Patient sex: M
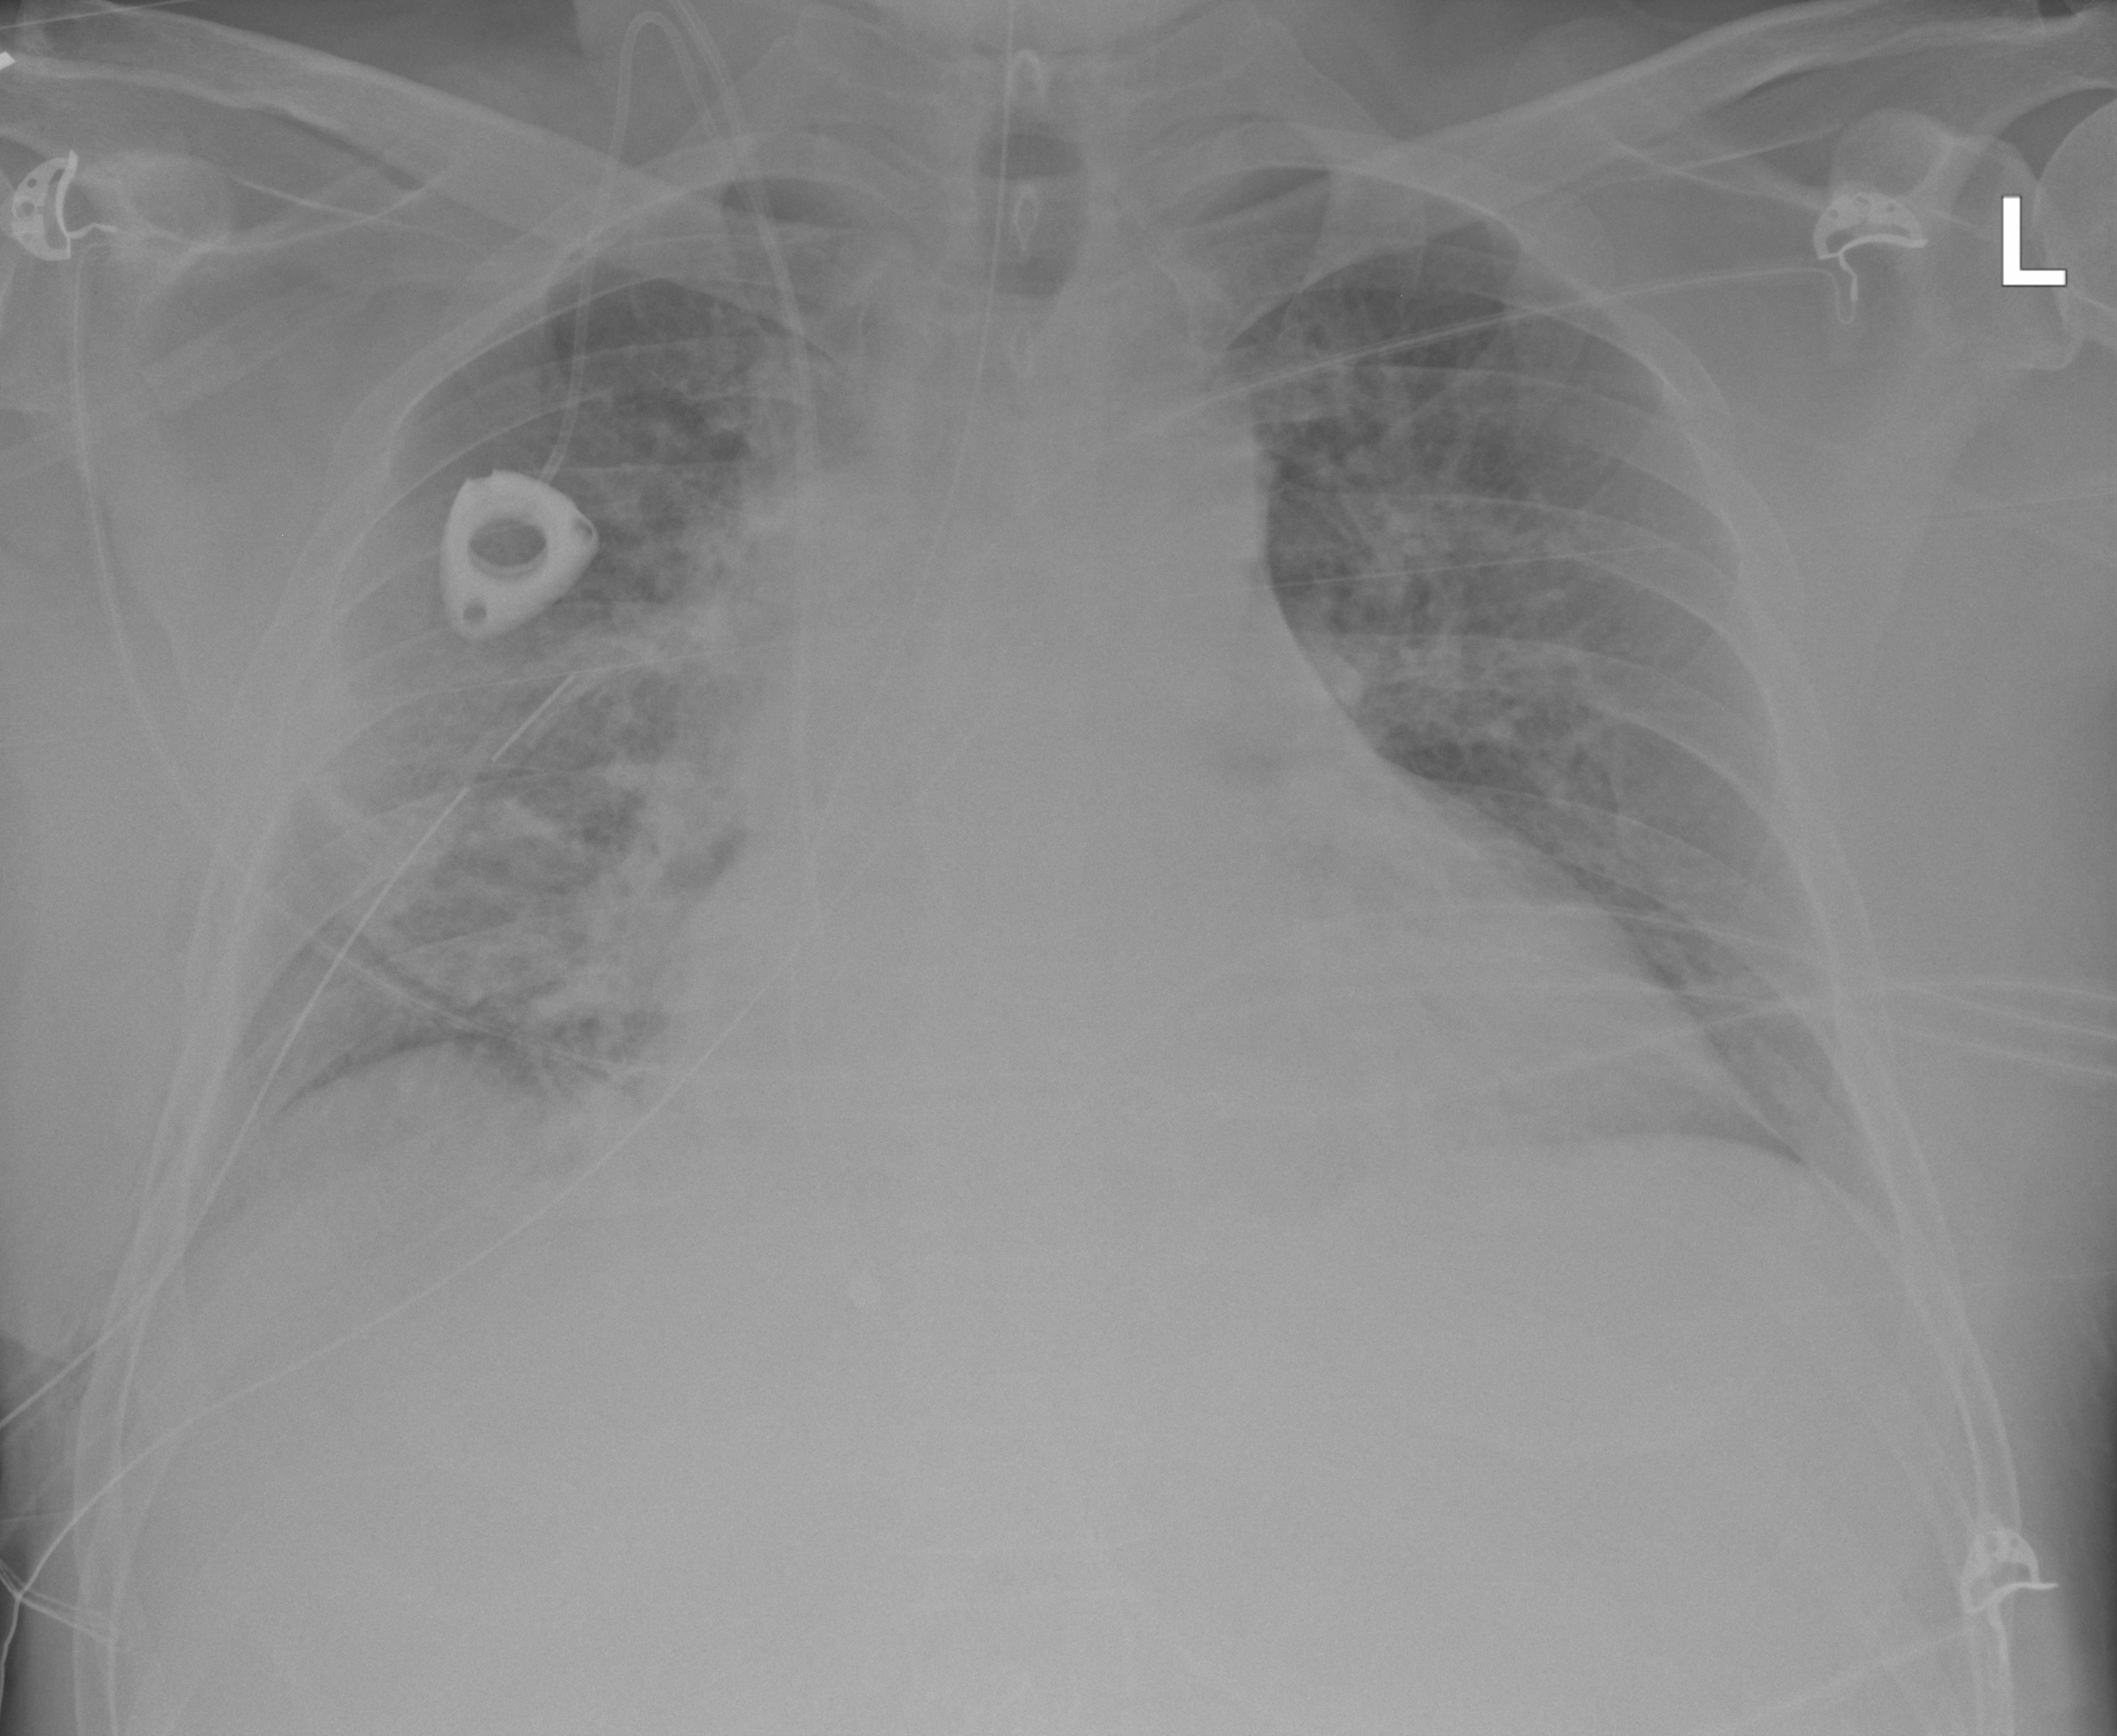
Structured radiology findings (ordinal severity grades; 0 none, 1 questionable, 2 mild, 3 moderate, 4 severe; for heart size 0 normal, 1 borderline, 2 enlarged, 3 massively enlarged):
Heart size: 2
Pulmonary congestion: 2
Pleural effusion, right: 0
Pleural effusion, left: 0
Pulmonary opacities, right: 2
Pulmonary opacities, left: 0
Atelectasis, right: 2
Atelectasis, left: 0